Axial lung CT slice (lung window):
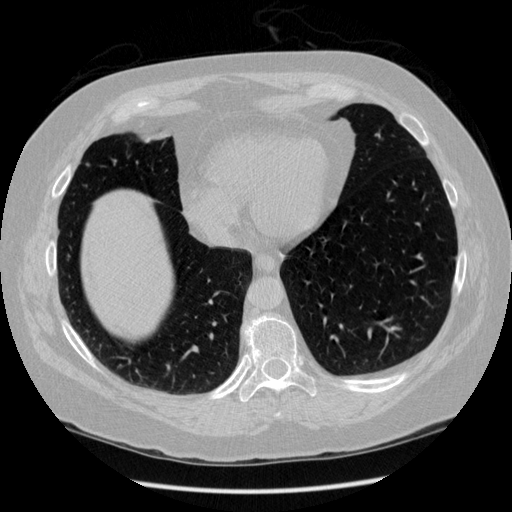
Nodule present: yes
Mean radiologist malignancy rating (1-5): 3